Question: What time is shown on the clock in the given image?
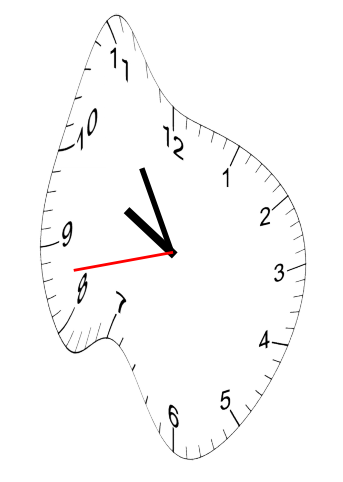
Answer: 09:54:43